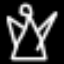
Label: angel